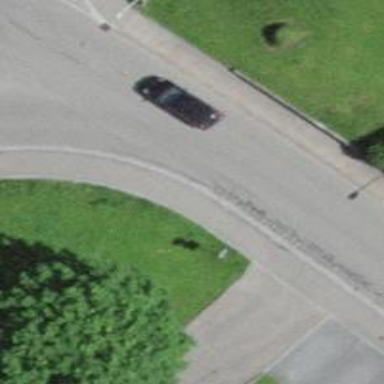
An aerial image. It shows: Residential road with separate asphalt sidewalk.